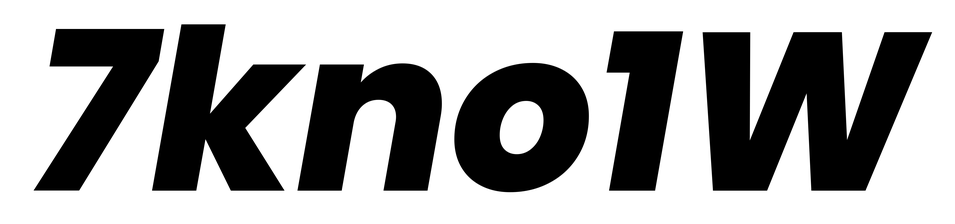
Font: Poppins-ExtraBoldItalic